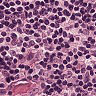
Metastatic tissue present: no